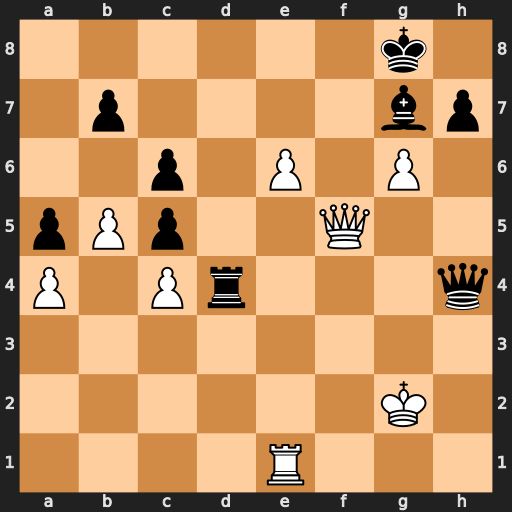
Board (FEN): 6k1/1p4bp/2p1P1P1/pPp2Q2/P1Pr3q/8/6K1/4R3
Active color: w
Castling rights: -
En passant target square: -
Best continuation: Qf7+ Kh8 Qe8+ Bf8 Qxf8#